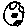
Label: moon